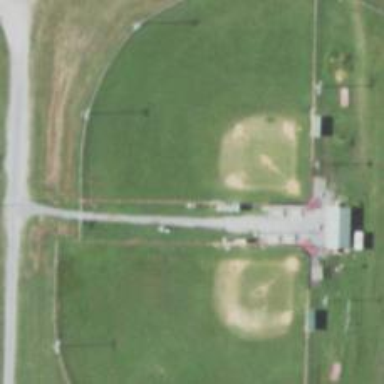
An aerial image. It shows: Baseball pitch for leisure and sports activities.